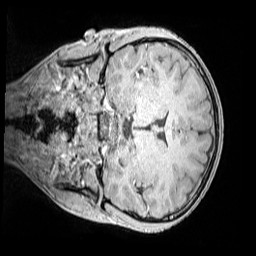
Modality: MP2RAGE
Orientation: coronal
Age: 11
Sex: male
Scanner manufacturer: siemens
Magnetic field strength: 3 T
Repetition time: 4 s
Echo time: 0.00299 s